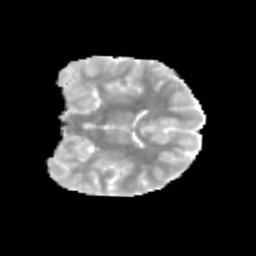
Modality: MD
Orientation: coronal
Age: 12
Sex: female
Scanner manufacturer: siemens
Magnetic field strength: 3 T
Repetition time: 3.8 s
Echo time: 0.07 s